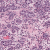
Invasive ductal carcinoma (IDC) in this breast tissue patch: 0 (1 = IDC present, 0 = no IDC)